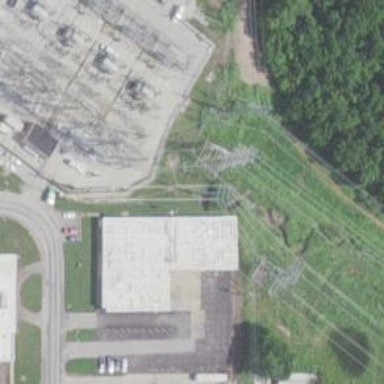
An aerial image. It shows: Lattice structure tower used for power distribution.